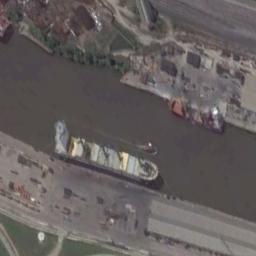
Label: ship